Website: apple
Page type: account-selection
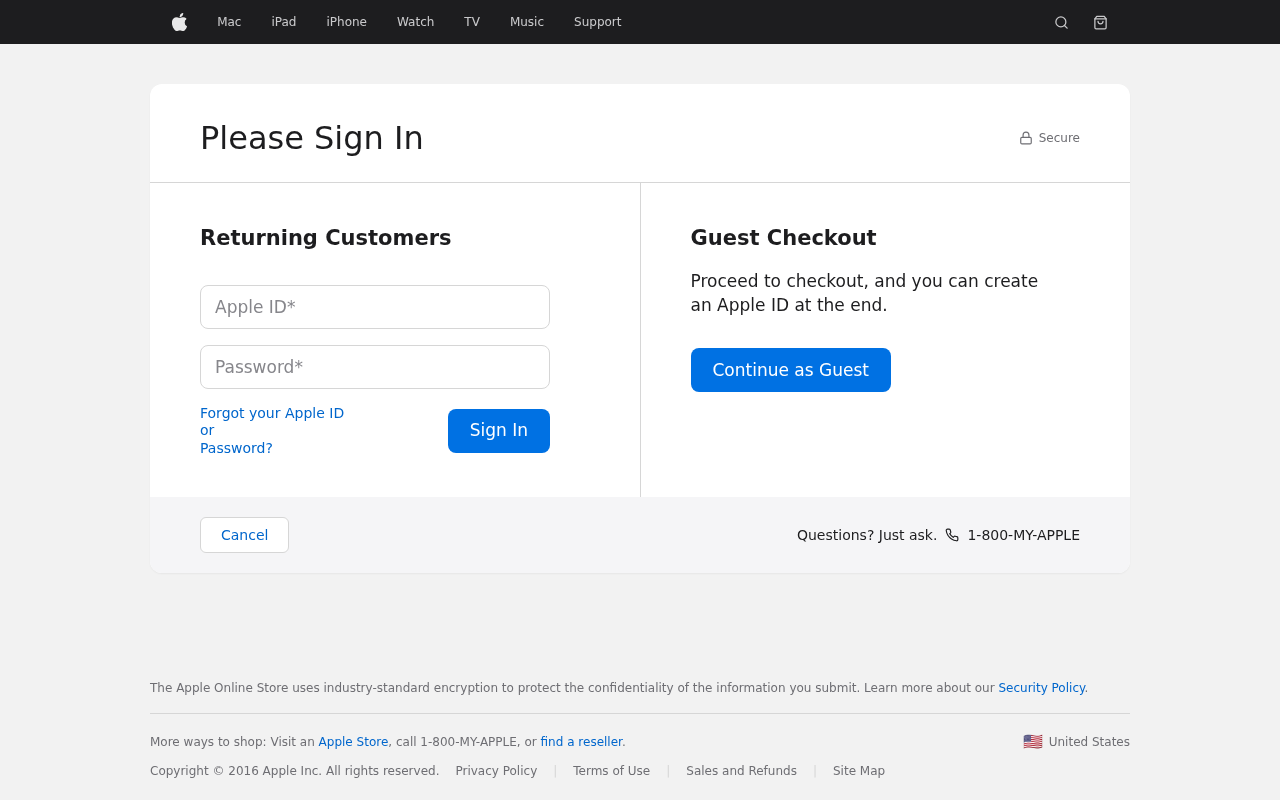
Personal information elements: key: PII_LOGIN_USERNAME
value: michelle.moody